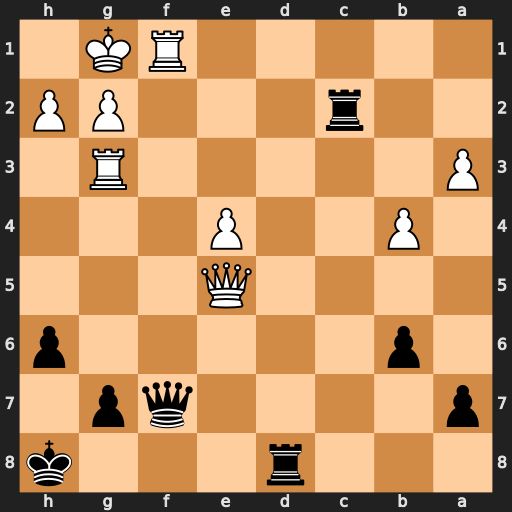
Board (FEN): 3r3k/p4qp1/1p5p/4Q3/1P2P3/P5R1/2r3PP/5RK1
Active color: b
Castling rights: -
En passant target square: -
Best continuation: Qxf1+ Kxf1 Rd1#